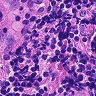
Metastatic tissue present: no